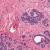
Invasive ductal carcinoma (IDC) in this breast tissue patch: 0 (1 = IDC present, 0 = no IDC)